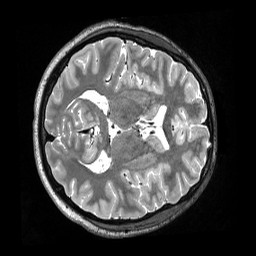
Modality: T2w
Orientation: axial
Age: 21
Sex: male
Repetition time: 3.2 s
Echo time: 0.563 s